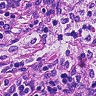
Metastatic tissue present: no